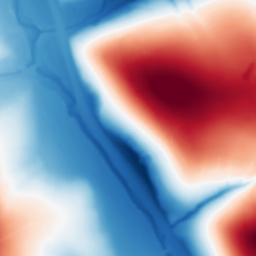
Category: multiscale
Decomposition family: dog
Decomposition parameters: sigma_low: 1
sigma_high: 100
Upsampling method: sinc_hamming
Upsampling parameters: scale: 2
kernel_size: 16
Upsampling scale: 2